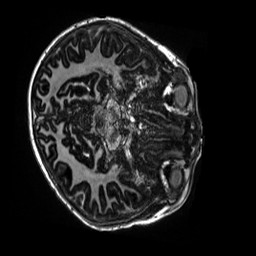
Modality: MP2RAGE
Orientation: axial
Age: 10
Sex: male
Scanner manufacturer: siemens
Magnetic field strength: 3 T
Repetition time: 4 s
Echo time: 0.00303 s